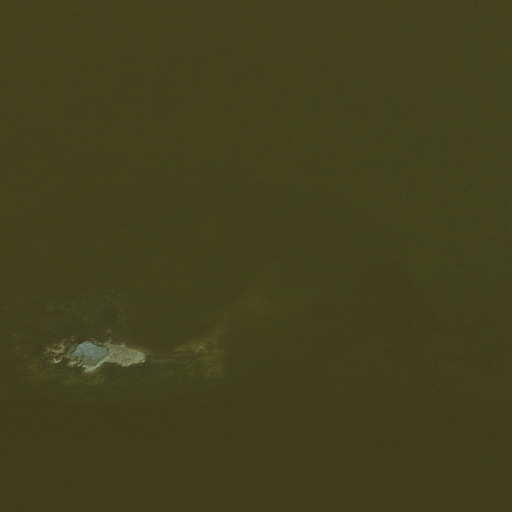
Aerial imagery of island in Alaska named Eagle Rock containing only unknown